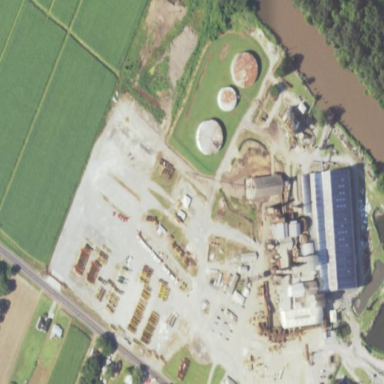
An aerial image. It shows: Industrial area with sugar refinery. It is facility where sugar is processed.